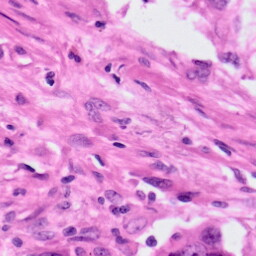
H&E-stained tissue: Lung